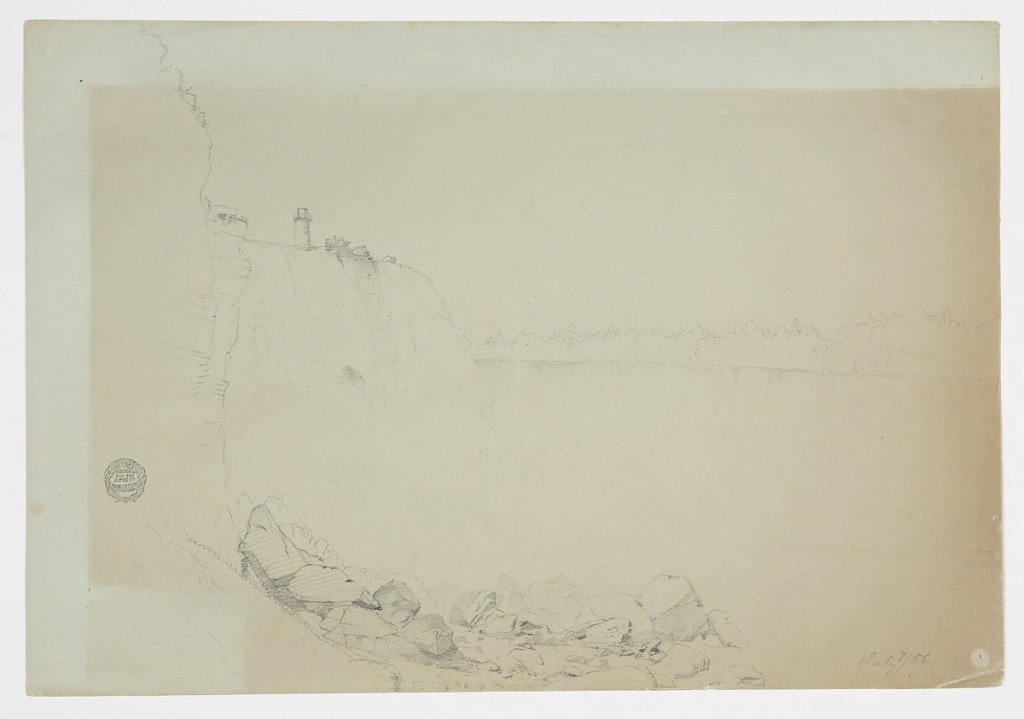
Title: Horseshoe Falls from the American Bank, Niagara Falls, New York
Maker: Frederic Edwin Church, American, 1826–1900
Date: July 7, 1856
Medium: Graphite on light green wove paper; verso: graphite
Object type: Drawing
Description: Landscape sketch showing a view of Horseshoe Falls and Terrapin Tower from the base of the falls at Goat Island. Massive boulders comprise the riverbank at lower center, while the cliffs of Goat Island ascend vertically to wooded tops at left. Next to them at center left, the Terrapin Tower is shown perched atop the falls as massive quantities of water cascade in ribbons over the edges flanking it. At center, the bulge of Horseshoe Falls curves into the distance, where the opposite side of the falls stretches horizontally across the middle distance. The heavily wooded Canadian Bank of the Niagara River is visible in the background.

Verso: Loosely rendered landscape sketch showing a section of Niagara Falls, partially interrupted by a rock on its edge, producing a billowing plume of mist at its base.